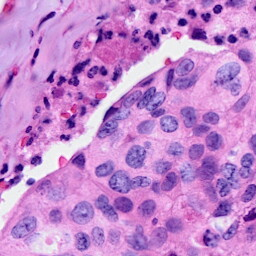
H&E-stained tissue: Breast